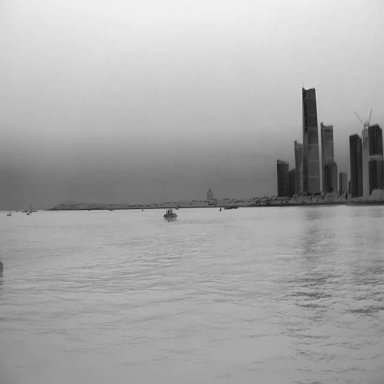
There are five objects shown in the infrared image, including a container_ship, two bulk_carriers, and two sailboats.